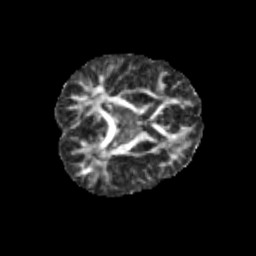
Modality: FA
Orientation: axial
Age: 9
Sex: male
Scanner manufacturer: siemens
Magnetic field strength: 3 T
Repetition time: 3.8 s
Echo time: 0.07 s